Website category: auto
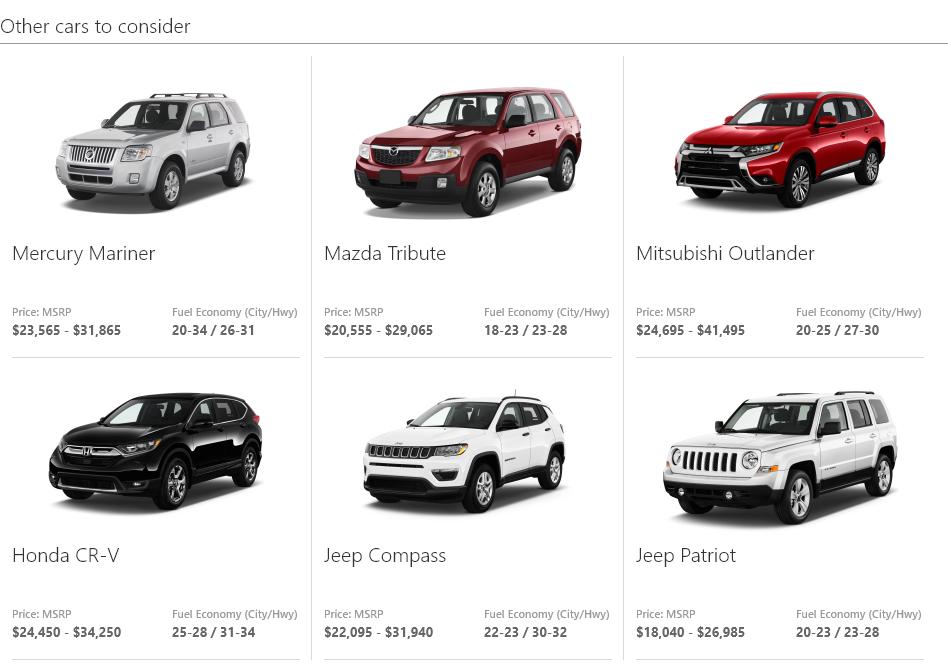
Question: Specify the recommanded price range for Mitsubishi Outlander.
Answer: $24,695 - $41,495

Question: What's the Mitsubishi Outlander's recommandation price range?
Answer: $24,695 - $41,495

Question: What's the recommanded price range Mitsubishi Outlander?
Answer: $24,695 - $41,495

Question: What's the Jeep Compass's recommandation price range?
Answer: $22,095 - $31,940

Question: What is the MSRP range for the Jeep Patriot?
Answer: $18,040 - $26,985

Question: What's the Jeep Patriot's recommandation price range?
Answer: $18,040 - $26,985

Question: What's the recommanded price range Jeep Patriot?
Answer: $18,040 - $26,985

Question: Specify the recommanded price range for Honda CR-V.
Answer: $24,450 - $34,250

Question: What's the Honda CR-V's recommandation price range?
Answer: $24,450 - $34,250

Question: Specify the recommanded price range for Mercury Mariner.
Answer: $23,565 - $31,865

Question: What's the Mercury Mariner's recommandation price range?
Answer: $23,565 - $31,865

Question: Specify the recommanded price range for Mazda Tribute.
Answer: $20,555 - $29,065

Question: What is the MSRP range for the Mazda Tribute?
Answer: $20,555 - $29,065

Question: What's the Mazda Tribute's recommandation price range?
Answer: $20,555 - $29,065

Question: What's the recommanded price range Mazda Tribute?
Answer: $20,555 - $29,065

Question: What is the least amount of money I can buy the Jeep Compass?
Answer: $22,095

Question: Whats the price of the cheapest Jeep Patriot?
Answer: $18,040

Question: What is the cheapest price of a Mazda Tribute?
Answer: $20,555

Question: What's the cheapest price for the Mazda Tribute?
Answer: $20,555

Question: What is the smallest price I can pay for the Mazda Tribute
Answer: $20,555

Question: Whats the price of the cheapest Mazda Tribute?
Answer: $20,555

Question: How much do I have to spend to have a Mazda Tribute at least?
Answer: $20,555

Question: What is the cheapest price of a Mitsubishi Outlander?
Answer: $24,695

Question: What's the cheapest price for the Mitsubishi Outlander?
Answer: $24,695

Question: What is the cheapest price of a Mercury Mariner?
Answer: $23,565

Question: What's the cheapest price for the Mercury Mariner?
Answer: $23,565

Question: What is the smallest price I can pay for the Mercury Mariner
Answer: $23,565

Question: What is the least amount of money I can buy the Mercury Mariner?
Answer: $23,565

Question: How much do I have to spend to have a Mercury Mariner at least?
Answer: $23,565

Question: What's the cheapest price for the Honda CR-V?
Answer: $24,450

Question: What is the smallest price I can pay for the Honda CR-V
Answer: $24,450

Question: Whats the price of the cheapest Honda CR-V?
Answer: $24,450

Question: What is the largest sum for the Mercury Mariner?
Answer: $31,865

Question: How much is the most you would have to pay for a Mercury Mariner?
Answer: $31,865

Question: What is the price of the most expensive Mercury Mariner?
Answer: $31,865

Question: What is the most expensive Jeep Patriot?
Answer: $26,985

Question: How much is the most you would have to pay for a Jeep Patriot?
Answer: $26,985

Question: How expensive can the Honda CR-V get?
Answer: $34,250

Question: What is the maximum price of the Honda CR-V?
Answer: $34,250

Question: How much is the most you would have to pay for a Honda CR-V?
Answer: $34,250

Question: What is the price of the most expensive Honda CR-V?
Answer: $34,250

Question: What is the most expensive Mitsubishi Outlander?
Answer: $41,495

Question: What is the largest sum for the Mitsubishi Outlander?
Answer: $41,495

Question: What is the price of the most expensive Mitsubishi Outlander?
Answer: $41,495

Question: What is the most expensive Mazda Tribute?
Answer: $29,065

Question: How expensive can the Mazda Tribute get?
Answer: $29,065

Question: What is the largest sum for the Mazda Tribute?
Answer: $29,065

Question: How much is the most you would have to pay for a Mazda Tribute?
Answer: $29,065

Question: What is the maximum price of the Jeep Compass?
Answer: $31,940

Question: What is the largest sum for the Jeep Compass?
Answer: $31,940

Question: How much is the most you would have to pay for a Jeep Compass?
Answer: $31,940

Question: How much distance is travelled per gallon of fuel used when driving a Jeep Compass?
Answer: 22-23 / 30-32

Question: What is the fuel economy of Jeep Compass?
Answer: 22-23 / 30-32

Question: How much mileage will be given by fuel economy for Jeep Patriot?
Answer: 20-23 / 23-28

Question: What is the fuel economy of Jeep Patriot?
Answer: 20-23 / 23-28

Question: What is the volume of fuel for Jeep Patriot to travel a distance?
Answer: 20-23 / 23-28

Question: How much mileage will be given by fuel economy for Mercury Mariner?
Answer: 20-34 / 26-31

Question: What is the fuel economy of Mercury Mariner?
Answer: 20-34 / 26-31

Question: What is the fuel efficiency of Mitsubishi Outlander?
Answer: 20-25 / 27-30

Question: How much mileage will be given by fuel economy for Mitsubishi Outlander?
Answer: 20-25 / 27-30

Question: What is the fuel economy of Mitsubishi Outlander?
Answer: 20-25 / 27-30

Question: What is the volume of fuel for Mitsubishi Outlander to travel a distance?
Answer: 20-25 / 27-30

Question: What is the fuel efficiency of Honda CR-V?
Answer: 25-28 / 31-34

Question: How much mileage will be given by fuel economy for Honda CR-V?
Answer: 25-28 / 31-34